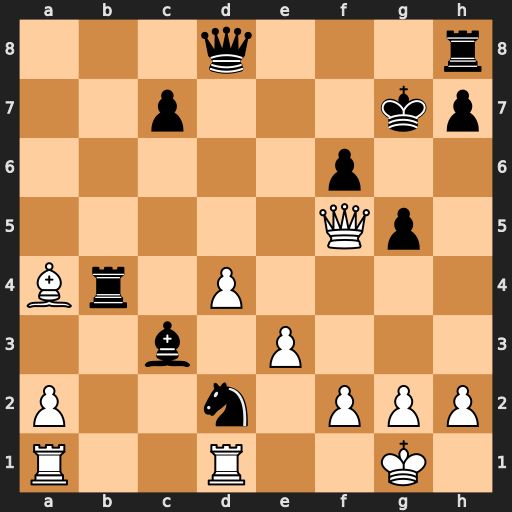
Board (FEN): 3q3r/2p3kp/5p2/5Qp1/Br1P4/2b1P3/P2n1PPP/R2R2K1
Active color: w
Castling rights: -
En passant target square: -
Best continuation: Rac1 Rxa4 Rxc3